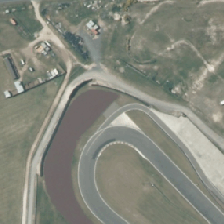
Land cover: urban_parkland